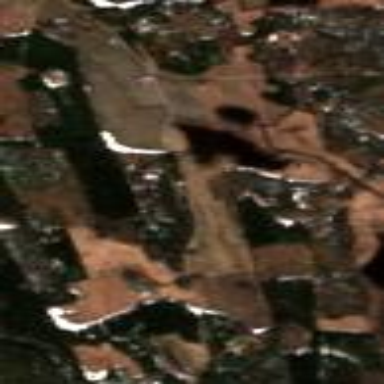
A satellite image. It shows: Farmland area with natural mix farm.